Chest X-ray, AP view. Patient: 40 years old, sex F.
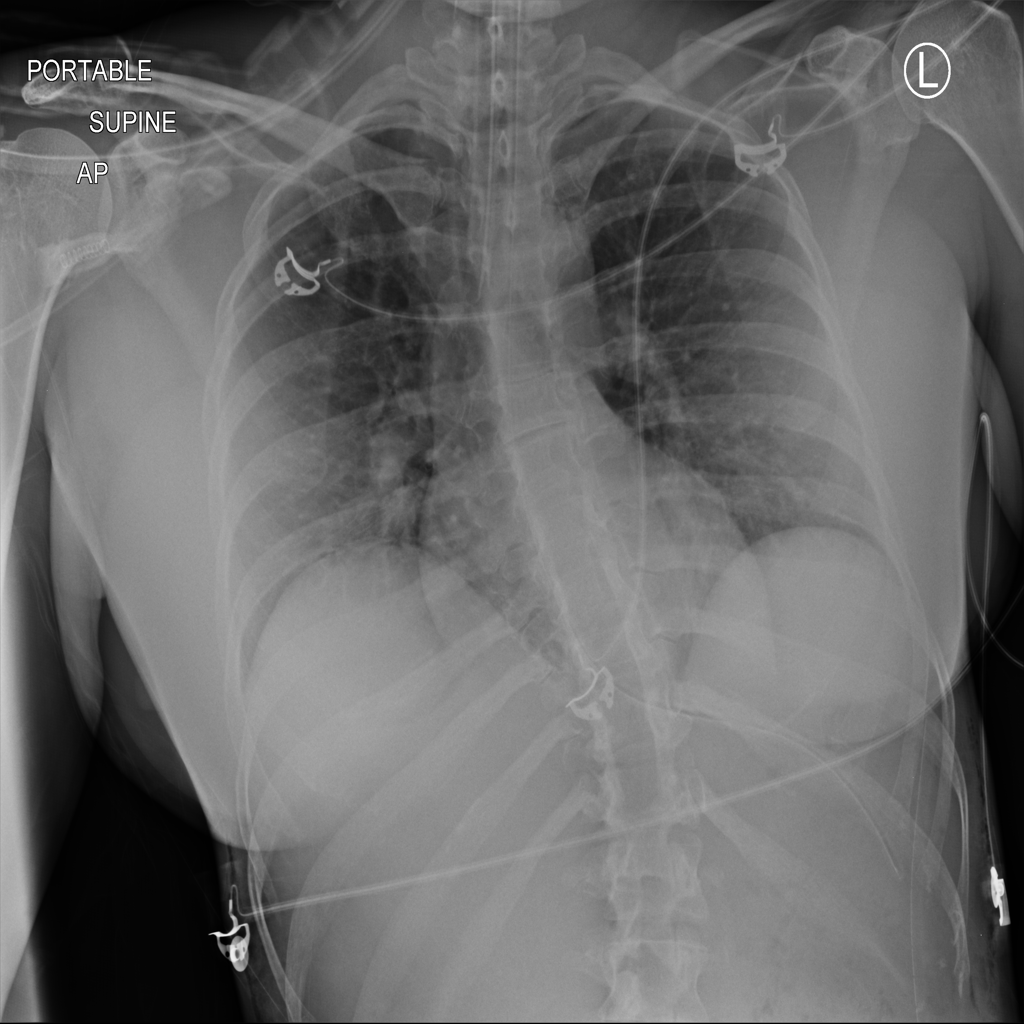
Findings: No Finding